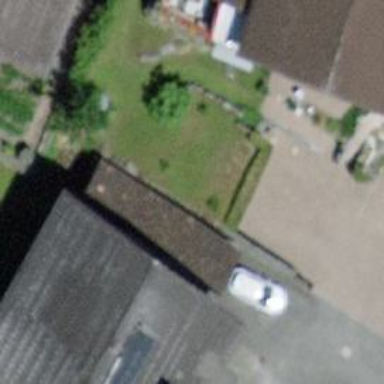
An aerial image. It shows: Garage building.